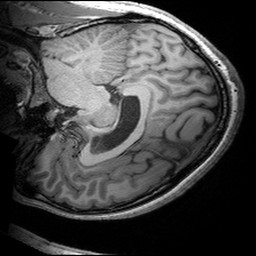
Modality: T1w
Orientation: sagittal
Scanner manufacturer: siemens
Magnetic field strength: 3 T
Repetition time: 2.53 s
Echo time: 0.00299 s